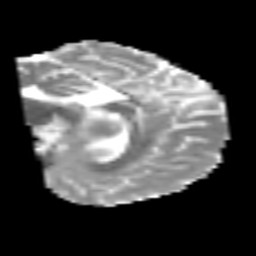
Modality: MD
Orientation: sagittal
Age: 25
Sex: male
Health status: healthy